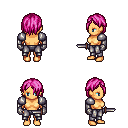
a pixel art fantasy rpg character, female body template, human, tanned skin, steel arm armor, metal pants, pink bangs hairstyle, metal gloves, dagger, four views (front, back, left, right), 2x2 character sprite sheet, small pixel art, hard edges, no anti-aliasing